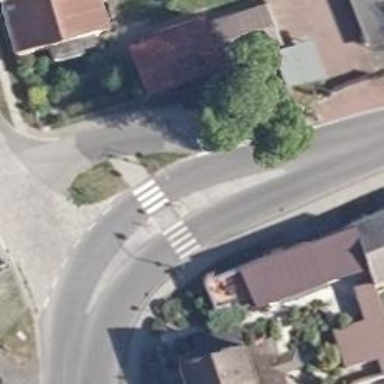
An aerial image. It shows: Zebra crossing with pedestrian island for traffic calming.